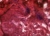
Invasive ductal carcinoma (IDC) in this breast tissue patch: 0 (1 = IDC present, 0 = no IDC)